Question: In the whole doc are data that I need to write in a predefined excel
per chapter (headings level 1 - 4)
there are findings (text with bulleted style)
so if there is a finding in this chapter i have to look how many times
so i can write it in excel according to the number, and continue to the next chapter
as an example ( hopefully better than the last one ..)
Required chapters start with 3. ( headings level 1 )
3. U3
any text
3.1 U3.1
any text
3.1.1 U3.1.1
any text
3.1.2 U3.1.2
any text
3.1.2.1 U3.1.2.1
* Text with bulleted style > I searching
* Text with bulleted style > I searching
3.1.2.2 U3.1.2.2
any text
4. U4
any text
4.1 U4.1
* Text with bulleted style > I searching
5. U5
5.1 U5.1
5.2 U5.2
* Text with bulleted style > I searching
6. U6
This would mean with the example above that in chapter 3 (3. - 3.1.2.1) 2x text occurs with bulleted style
3.1.2.2 I can ignore because in 3.1.2.1 the text I am looking for already occurs
means I have to write in excel
2x
U3 in column c3/c4
U3.1 in column d3/4
U3.1.2 in column e3/4
and most important the headline level where the text occurs
U3.1.2.2 in column f3/4
thereafter to the next chapter 4.
so in this chapter is this text, yes? how many times does it occur (the number of times i have to write it in excel) and what level does it occur because i have to have that in excel
Should then look like this in excel

'''
'code I use for the remaining columns
Public Sub exportToExcel()
Const strTemplateName As String = "check-doc.xlsm"
Dim doc As Document, cc As ContentControl
Dim strFolder As String
Dim counterForMeasures As Integer
Dim counterForFindings As Integer
Dim counterForHeading1 As Integer
Dim g As Integer, a As Integer, b As Integer, c As Integer, d As Integer, e As Integer, f As Integer, h As Integer, i As Integer, priorityPlaceholder
Dim strAutidNr As String
Dim arrSplitStrAuditNr() As String
Dim strdate1 As String
Dim strdate2 As String
Dim arrSplitDate() As String
Dim MonthsDE As String
Dim MonthsEN As String
Dim arrMonthsDE() As String
Dim arrMonthsEN() As String
MonthsDE = "Januar Februar Marz April Mai Juni Juli August September Oktober November Dezember"
MonthsEN = "January February March April May June July August September October November December"
arrMonthsDE = Split(MonthsDE, " ")
arrMonthsEN = Split(MonthsEN, " ")
Dim cr2 As String
Dim xlwb As Excel.Workbook, xlApp As Excel.Application
Dim xlwsh As Excel.Worksheet
Set doc = ThisDocument
strFolder = ActiveDocument.AttachedTemplate.Path & Application.PathSeparator & strTemplateName
If Not MyFileExists(strFolder) Then
MsgBox strFolder, vbInformation, "Template does not exist"
Exit Sub
End If
Call UnlockAllCC ' sperre losen
Set xlApp = CreateObject("Excel.Application")
xlApp.Visible = True
Set xlwb = xlApp.Workbooks.Add(Template:=strFolder)
Set xlwsh = xlwb.Worksheets("Tabelle1")
'M count
counterForMeasures = 2 ' header berucksichtigen
For Each cc In ActiveDocument.ContentControls
If cc.Tag = "cc_TextMassnahme" Then
counterForMeasures = counterForMeasures + 1
End If
Next cc
' bulleted style count
counterForFindings = 2 ' header berucksichtigen
For Each cc In ActiveDocument.ContentControls
If cc.Tag = "cc_eineFeststellung" Then
counterForFindings = counterForFindings + 1
End If
Next cc
' Heading1 count// cc_Heading1
counterForHeading1 = 2 ' header berucksichtigen
For Each cc In ActiveDocument.ContentControls
If cc.Tag = "cc_Heading1" Then
counterForHeading1 = counterForHeading1 + 1
End If
Next cc
'a = 3 ' Datum
For a = 3 To counterForFindings
For Each cc In ActiveDocument.ContentControls
If cc.Tag = "cc_DatumRevisionsbericht" Then
If cc.Range.Text <> "Klicken oder tippen Sie, um ein Datum einzugeben." And cc.Range.Text <> "Click or tap to enter a date." Then
cc.LockContents = False
If cc.Range.Text Like "*.*" Then
arrSplitDate = Split(cc.Range.Text, ".")
'strdate1 = arrSplitDate(0)
strdate2 = arrSplitDate(1)
arrSplitDate = Split(strdate2, " ")
strdate1 = arrSplitDate(2)
strdate2 = arrSplitDate(1)
If strdate2 = arrMonthsEN(0) Or strdate2 = arrMonthsDE(0) Then
strdate2 = "01"
xlwsh.Range("A" & a).Value = strdate1 & " " & strdate2
End If
If strdate2 = arrMonthsEN(1) Or strdate2 = arrMonthsDE(1) Then
strdate2 = "02"
xlwsh.Range("A" & a).Value = strdate1 & " " & strdate2
End If
If strdate2 = arrMonthsEN(2) Or strdate2 = arrMonthsDE(2) Then
strdate2 = "03"
xlwsh.Range("A" & a).Value = strdate1 & " " & strdate2
End If
If strdate2 = arrMonthsEN(3) Or strdate2 = arrMonthsDE(3) Then
strdate2 = "04"
xlwsh.Range("A" & a).Value = strdate1 & " " & strdate2
End If
If strdate2 = arrMonthsEN(4) Or strdate2 = arrMonthsDE(4) Then
strdate2 = "05"
xlwsh.Range("A" & a).Value = strdate1 & " " & strdate2
End If
If strdate2 = arrMonthsEN(5) Or strdate2 = arrMonthsDE(5) Then
strdate2 = "06"
xlwsh.Range("A" & a).Value = strdate1 & " " & strdate2
End If
If strdate2 = arrMonthsEN(6) Or strdate2 = arrMonthsDE(6) Then
strdate2 = "07"
xlwsh.Range("A" & a).Value = strdate1 & " " & strdate2
End If
If strdate2 = arrMonthsEN(7) Or strdate2 = arrMonthsDE(7) Then
strdate2 = "08"
xlwsh.Range("A" & a).Value = strdate1 & " " & strdate2
End If
If strdate2 = arrMonthsEN(8) Or strdate2 = arrMonthsDE(8) Then
strdate2 = "09"
xlwsh.Range("A" & a).Value = strdate1 & " " & strdate2
End If
If strdate2 = arrMonthsEN(9) Or strdate2 = arrMonthsDE(9) Then
strdate2 = "10"
xlwsh.Range("A" & a).Value = strdate1 & " " & strdate2
End If
If strdate2 = arrMonthsEN(10) Or strdate2 = arrMonthsDE(10) Then
strdate2 = "11"
xlwsh.Range("A" & a).Value = strdate1 & " " & strdate2
End If
If strdate2 = arrMonthsEN(11) Or strdate2 = arrMonthsDE(11) Then
strdate2 = "12"
xlwsh.Range("A" & a).Value = strdate1 & " " & strdate2
End If
End If
End If
End If
Next cc
Next a
'b = 3 ' Gep einheit -
strAutidNr = GetNr(ActiveDocument)
If strAutidNr Like "*_*" Then
arrSplitStrAuditNr = Split(strAutidNr, "_")
For b = 3 To counterForFindings
xlwsh.Range("B" & b).Value = arrSplitStrAuditNr(1)
Next b
End If
'c = 3 ' h1
'd = 3 ' h2
'e = 3 ' h3
'f = 3 ' h4
g = 3 ' bulleted style
For Each cc In ActiveDocument.ContentControls
If cc.Tag = "cc_eineFeststellung" Then
cc.LockContents = False
xlwsh.Range("G" & g).Value = cc.Range.Text
If g = counterForFindings Then
Exit For
End If
g = g + 1
End If
Next cc
h = 3 ' M
For Each cc In ActiveDocument.ContentControls
If cc.Tag = "cc_TextMassnahme" Then
cc.LockContents = False
xlwsh.Range("H" & h).Value = cc.Range.Text
If h = counterForMeasures Then
Exit For
End If
h = h + 1
End If
Next cc
i = 3 ' prioritat
For Each cc In ActiveDocument.ContentControls
If cc.Tag = "cc_Nr" Then
cc.LockContents = False
priorityPlaceholder = Left(cc.Range.Text, 1)
xlwsh.Range("I" & i).Value = priorityPlaceholder
If i = counterForMeasures Then
Exit For
End If
i = i + 1
End If
Next cc
' close obj instancen
Set xlwb = Nothing
Set xlApp = Nothing
Set xlwsh = Nothing
Set doc = Nothing
Call LockAllCC ' sperre setzen
End Sub
'''
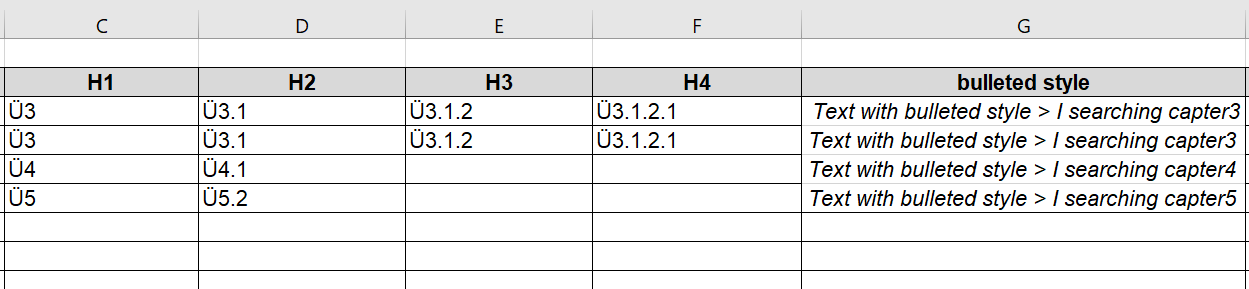
Answer: Here's some code to get you started. It returns the heading level, heading text & bullet text for each paragraph in the 'Bullet' style.
'''
Sub GetBulletHeadings()
Application.ScreenUpdating = False
Dim RngHd As Range
With ActiveDocument.Range
With .Find
.ClearFormatting
.Replacement.ClearFormatting
.Text = ""
.Style = "Bullet"
.Replacement.Text = ""
.Forward = True
.Wrap = wdFindStop
.MatchWildcards = False
End With
Do While .Find.Execute
Set RngHd = .Paragraphs(1).Range.GoTo(What:=wdGoToBookmark, Name:="\HeadingLevel")
MsgBox Right(RngHd.Paragraphs.First.Range.Style, 1) & vbCr & RngHd.Paragraphs.First.Range.Text & vbCr & .Text
.Collapse wdCollapseEnd
Loop
End With
Set RngHd = Nothing
Application.ScreenUpdating = True
End Sub
'''